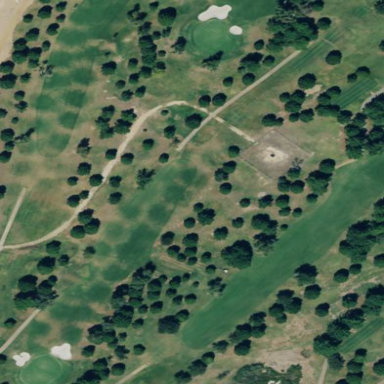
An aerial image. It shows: Well-maintained grassy area designated as golf fairway.